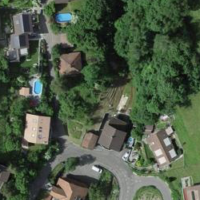
EUNIS habitat code: 55
Species observed at this site:
Cotinus coggygria